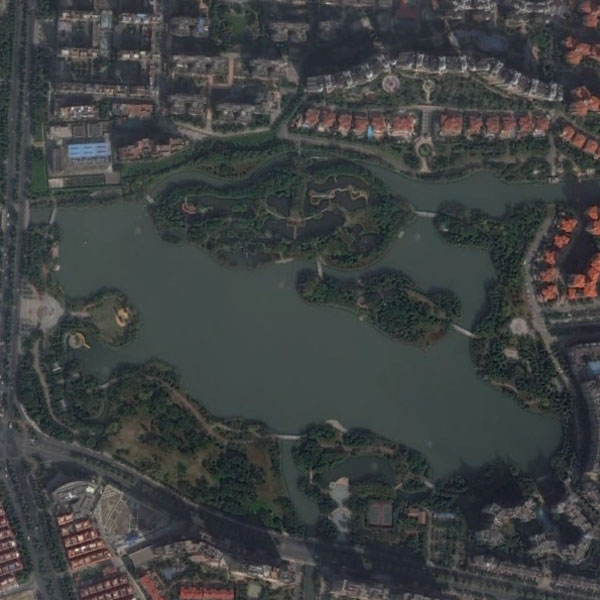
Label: Park